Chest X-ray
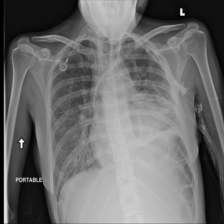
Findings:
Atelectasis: positive
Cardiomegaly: negative
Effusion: positive
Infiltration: positive
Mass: negative
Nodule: negative
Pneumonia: negative
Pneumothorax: negative
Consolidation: negative
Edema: negative
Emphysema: negative
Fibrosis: negative
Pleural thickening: negative
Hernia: negative